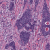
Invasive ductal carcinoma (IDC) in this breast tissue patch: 1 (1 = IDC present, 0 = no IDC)